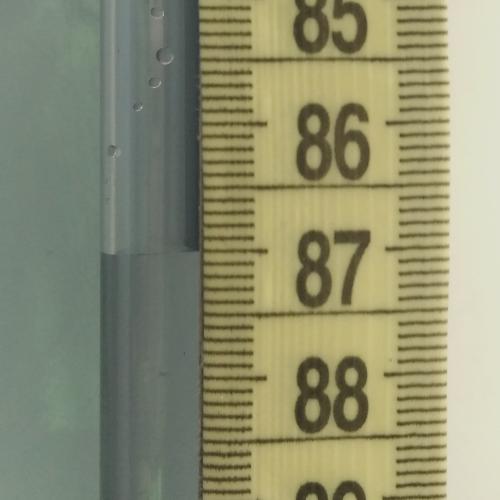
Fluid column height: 87.0 cm